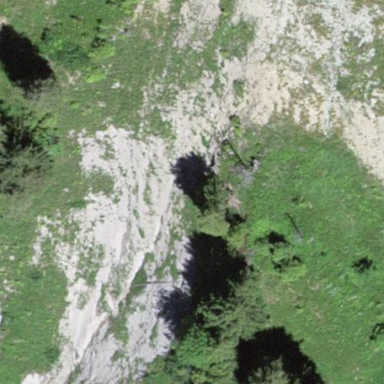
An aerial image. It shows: Natural scree.